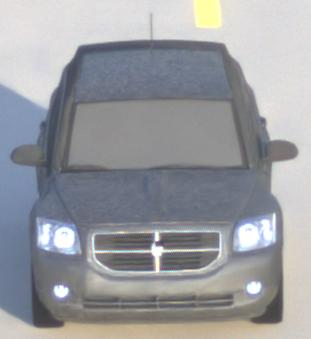
Make: Dodge
Model: Caliber 1.8
Detailed model: Caliber
Model produced from: 2006/06
Model produced until: 2009/03
Doors: 5
Color: gray
Road condition: dry road
Daytime: sunrise or sunset
Contrast: low contrast